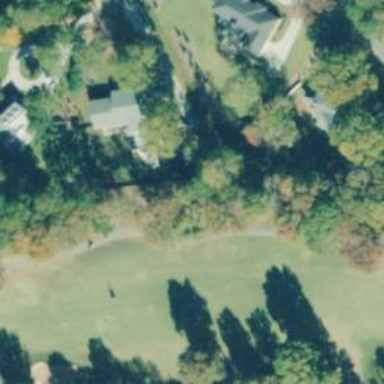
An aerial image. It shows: Golf cartpath that is also road path.